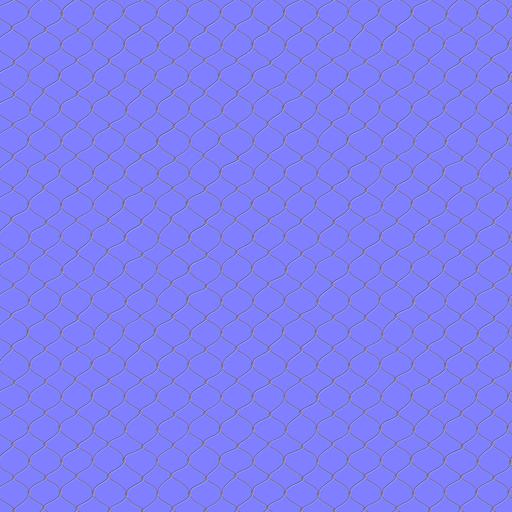
fence mesh wire wiremesh